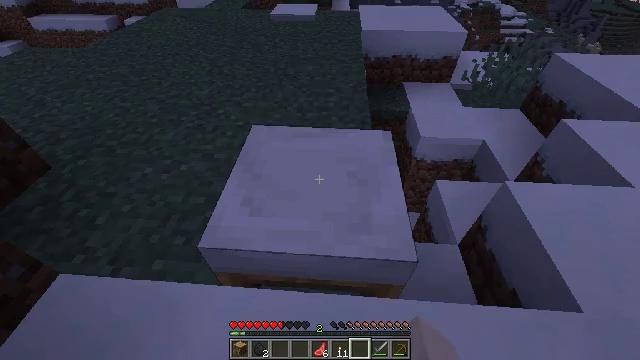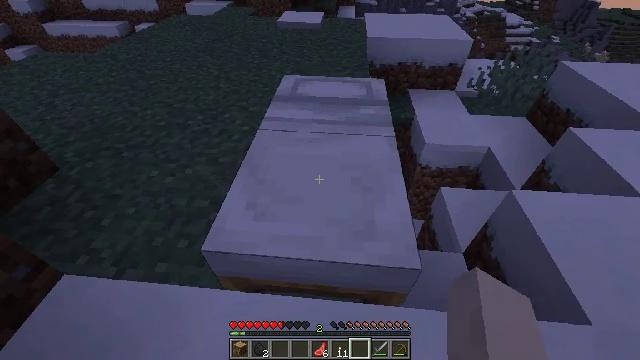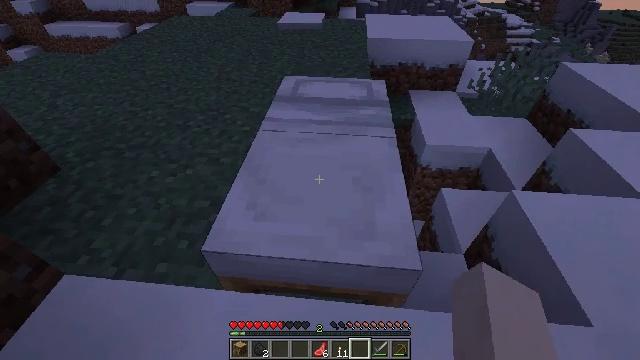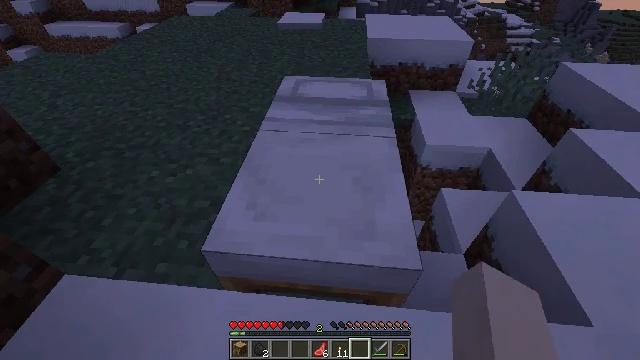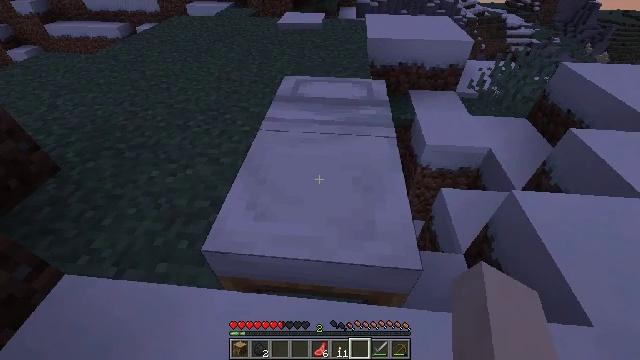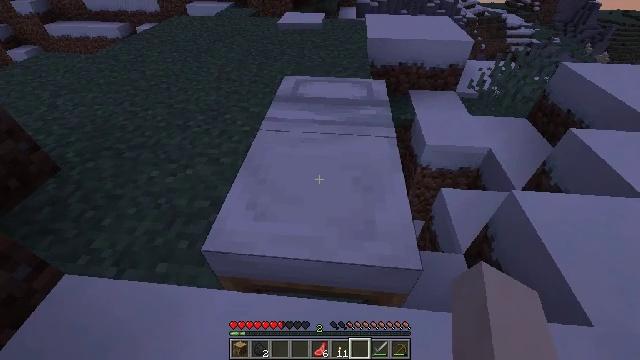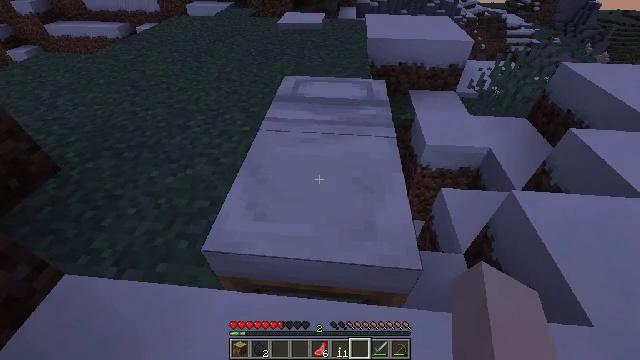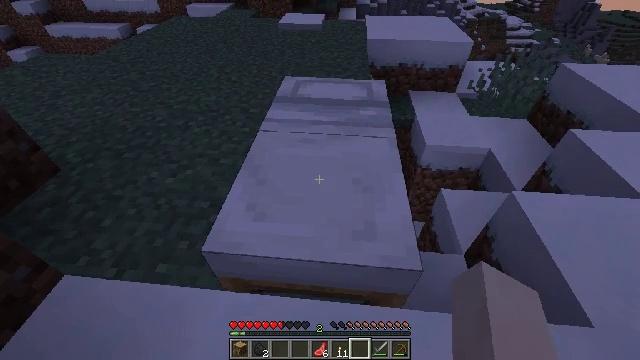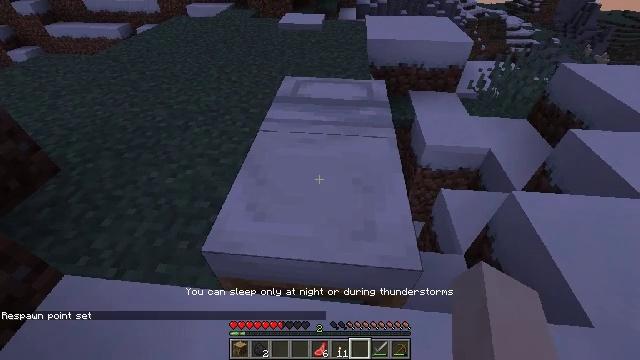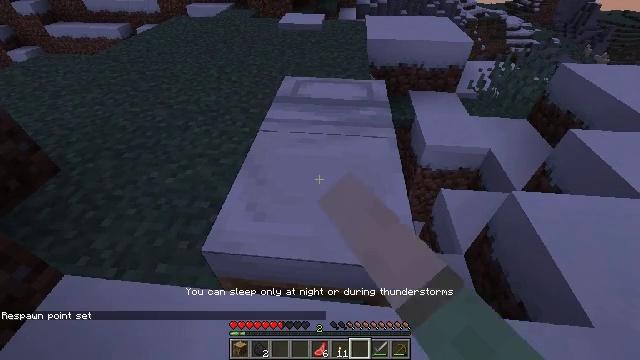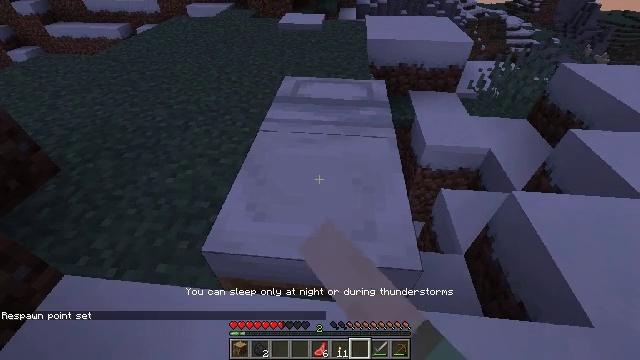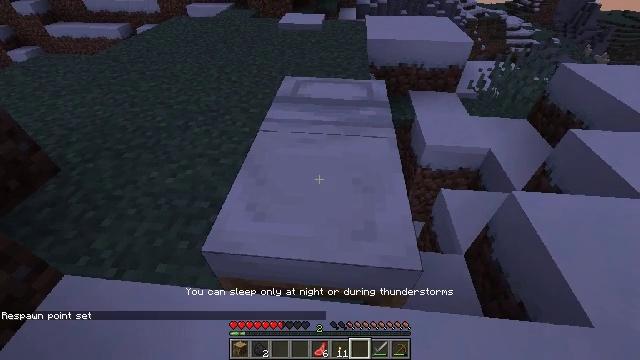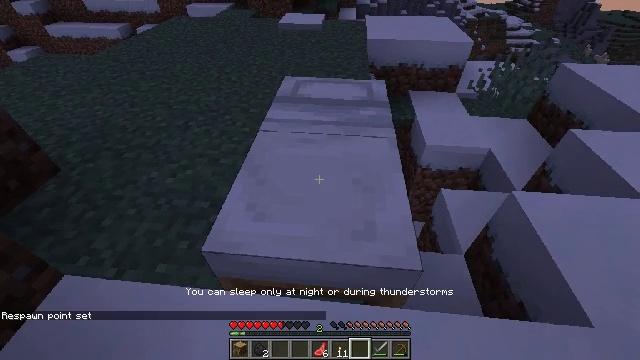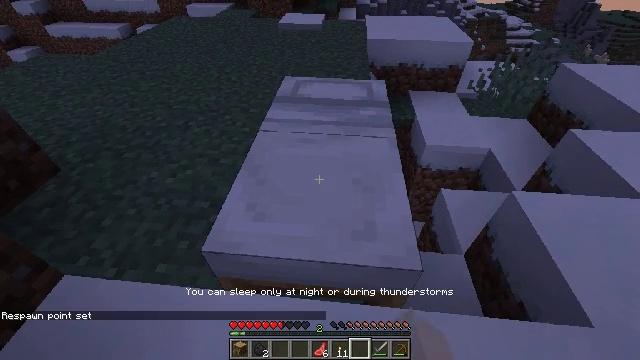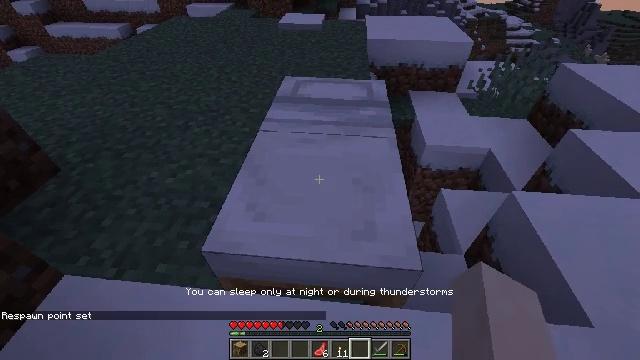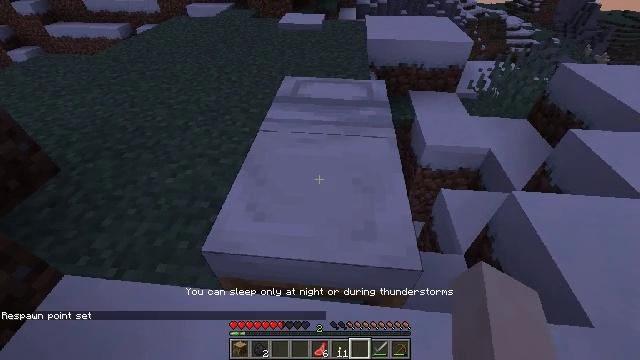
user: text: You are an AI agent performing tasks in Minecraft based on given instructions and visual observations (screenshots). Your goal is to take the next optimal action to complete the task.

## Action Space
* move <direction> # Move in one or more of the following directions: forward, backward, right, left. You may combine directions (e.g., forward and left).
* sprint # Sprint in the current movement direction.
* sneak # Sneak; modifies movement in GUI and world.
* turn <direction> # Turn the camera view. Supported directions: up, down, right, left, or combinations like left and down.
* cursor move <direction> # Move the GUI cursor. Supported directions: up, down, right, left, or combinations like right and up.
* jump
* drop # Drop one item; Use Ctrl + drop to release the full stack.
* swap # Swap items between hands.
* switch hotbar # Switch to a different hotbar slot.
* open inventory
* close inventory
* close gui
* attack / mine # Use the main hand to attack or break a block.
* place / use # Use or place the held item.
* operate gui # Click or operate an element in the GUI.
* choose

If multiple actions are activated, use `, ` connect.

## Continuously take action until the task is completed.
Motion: motion action
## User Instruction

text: Mine the snow block on the ground.
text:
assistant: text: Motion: turn left and up
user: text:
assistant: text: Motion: no_op
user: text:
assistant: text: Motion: use / place
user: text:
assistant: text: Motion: use / place
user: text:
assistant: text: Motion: use / place
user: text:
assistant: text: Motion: no_op
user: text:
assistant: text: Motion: no_op
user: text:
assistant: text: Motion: no_op
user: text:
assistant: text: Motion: no_op
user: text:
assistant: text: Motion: no_op
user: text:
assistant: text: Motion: no_op
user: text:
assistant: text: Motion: no_op
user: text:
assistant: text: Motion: no_op
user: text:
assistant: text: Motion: no_op
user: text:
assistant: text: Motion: no_op
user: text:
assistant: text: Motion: no_op
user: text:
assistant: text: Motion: no_op
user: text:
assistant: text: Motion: no_op
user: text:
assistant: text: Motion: no_op
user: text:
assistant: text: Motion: no_op
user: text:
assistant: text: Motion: no_op
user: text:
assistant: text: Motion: no_op
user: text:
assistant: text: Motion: no_op
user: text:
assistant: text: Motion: turn right
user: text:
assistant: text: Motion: turn right and up
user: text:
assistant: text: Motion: turn right and up
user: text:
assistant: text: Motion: turn right and up
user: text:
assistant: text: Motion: turn right and up
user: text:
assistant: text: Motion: turn right and up
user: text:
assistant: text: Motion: turn right and up